Current action and preconditions to check: trajectory_clear

Your task: For each precondition in the list above, predict whether it will hold at this action.

Consider the current scene as observed from the mobile robot's camera, and analyze the predicted future states of all dynamic agents (e.g., people, animals, vehicles, or any moving entities) within the NEXT SECOND.

IMPORTANT: Only answer "very likely" if you are absolutely certain—based on strong, clear evidence—that a dynamic agent will violate the precondition in the predicted future state. Do NOT answer "very likely" for unlikely, ambiguous, or low-probability risks.

Ask yourself for each precondition: Is there a high probability, with clear and convincing evidence, that the predicted future states of any dynamic agent will interfere with the predicted future state of the currently executing action within the NEXT SECOND, causing that precondition to fail?

Assess the risk level based on these predictions. Use "likely" or "very likely" if motions create a clear risk of interference.

Use "neutral" or "improbable" if agents are nearby but their predicted paths are clearly diverging or non-conflicting.

Failure Risk Categories: "very improbable", "improbable", "neutral", "likely", "very likely"

Answer Format: Output ONLY the probability_of_failure value from these categories: "very improbable", "improbable", "neutral", "likely", "very likely"

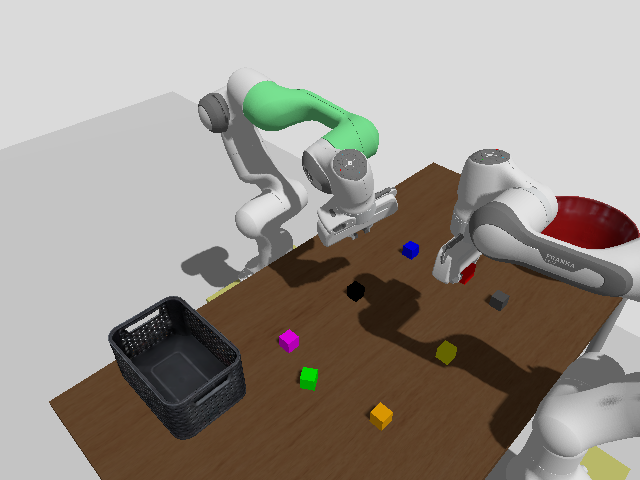

Answer: improbable